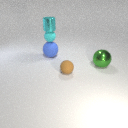
large green metal sphere in front of large blue rubber sphere